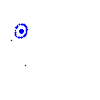
Particle: pion